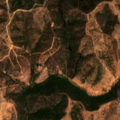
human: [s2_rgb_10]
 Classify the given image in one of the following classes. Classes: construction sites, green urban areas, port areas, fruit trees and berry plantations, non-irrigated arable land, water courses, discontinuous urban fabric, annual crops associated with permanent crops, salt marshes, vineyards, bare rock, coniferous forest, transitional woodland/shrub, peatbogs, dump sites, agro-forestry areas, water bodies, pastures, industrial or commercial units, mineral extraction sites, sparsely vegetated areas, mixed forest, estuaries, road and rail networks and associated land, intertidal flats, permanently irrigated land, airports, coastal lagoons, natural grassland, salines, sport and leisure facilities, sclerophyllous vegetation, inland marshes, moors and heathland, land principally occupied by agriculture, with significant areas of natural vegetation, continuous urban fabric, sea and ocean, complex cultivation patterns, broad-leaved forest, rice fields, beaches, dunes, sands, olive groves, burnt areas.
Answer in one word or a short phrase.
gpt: non-irrigated arable land, pastures, broad-leaved forest, transitional woodland/shrub